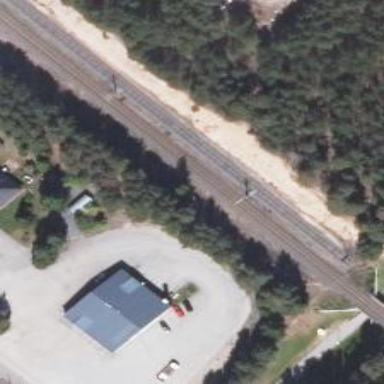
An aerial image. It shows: Railway with continuous electrified contact line.